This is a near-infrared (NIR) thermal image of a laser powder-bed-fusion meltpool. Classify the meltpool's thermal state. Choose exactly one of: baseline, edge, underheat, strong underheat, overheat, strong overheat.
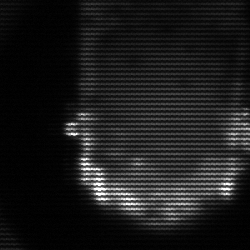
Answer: baseline